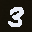
Label: 3